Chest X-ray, PA view. Patient: 34 years old, sex F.
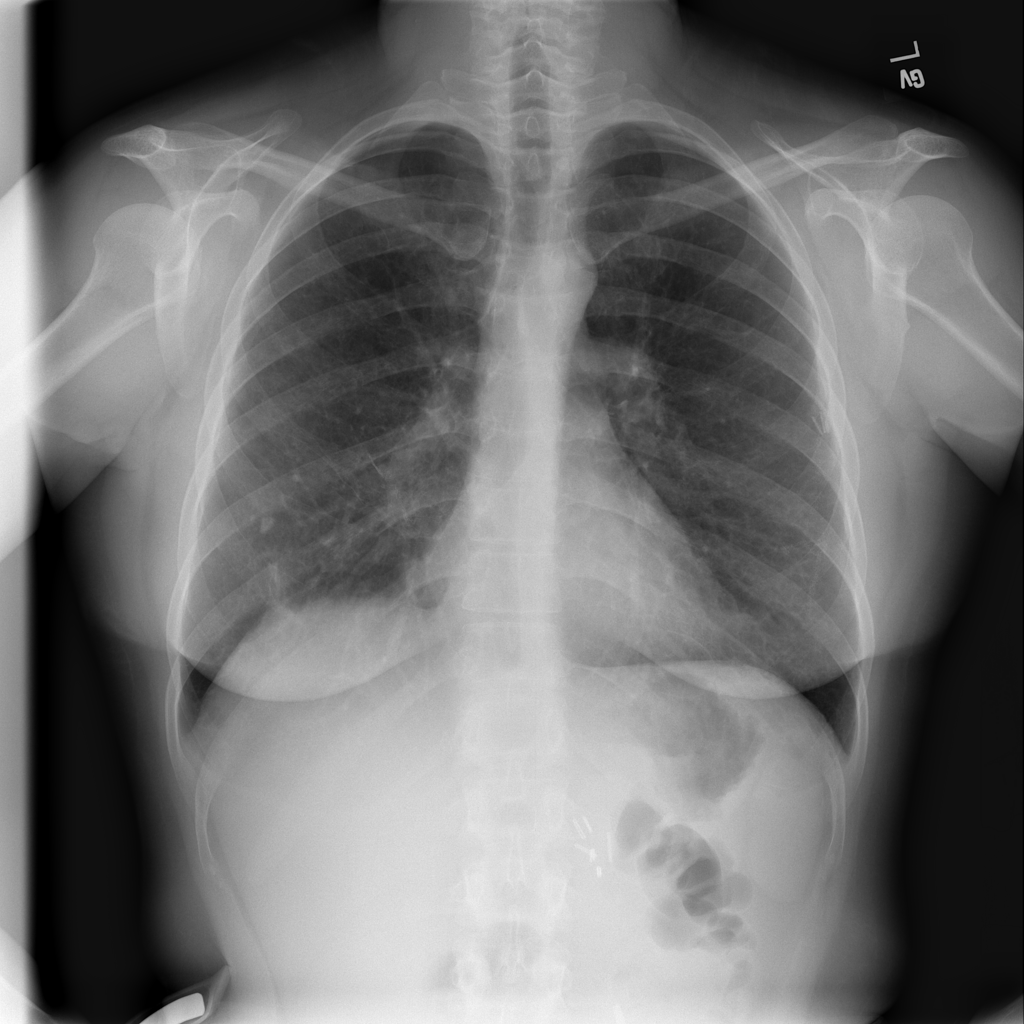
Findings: Pneumothorax